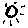
Label: sun